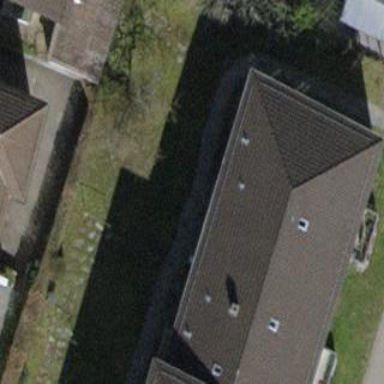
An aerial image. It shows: Hipped-roof building with apartments.